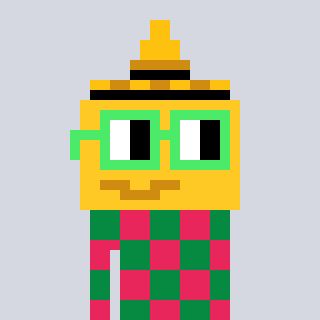
a pixel art character with square light green glasses, a mustard-shaped head and a redpinkish-colored body on a cool background